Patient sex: F
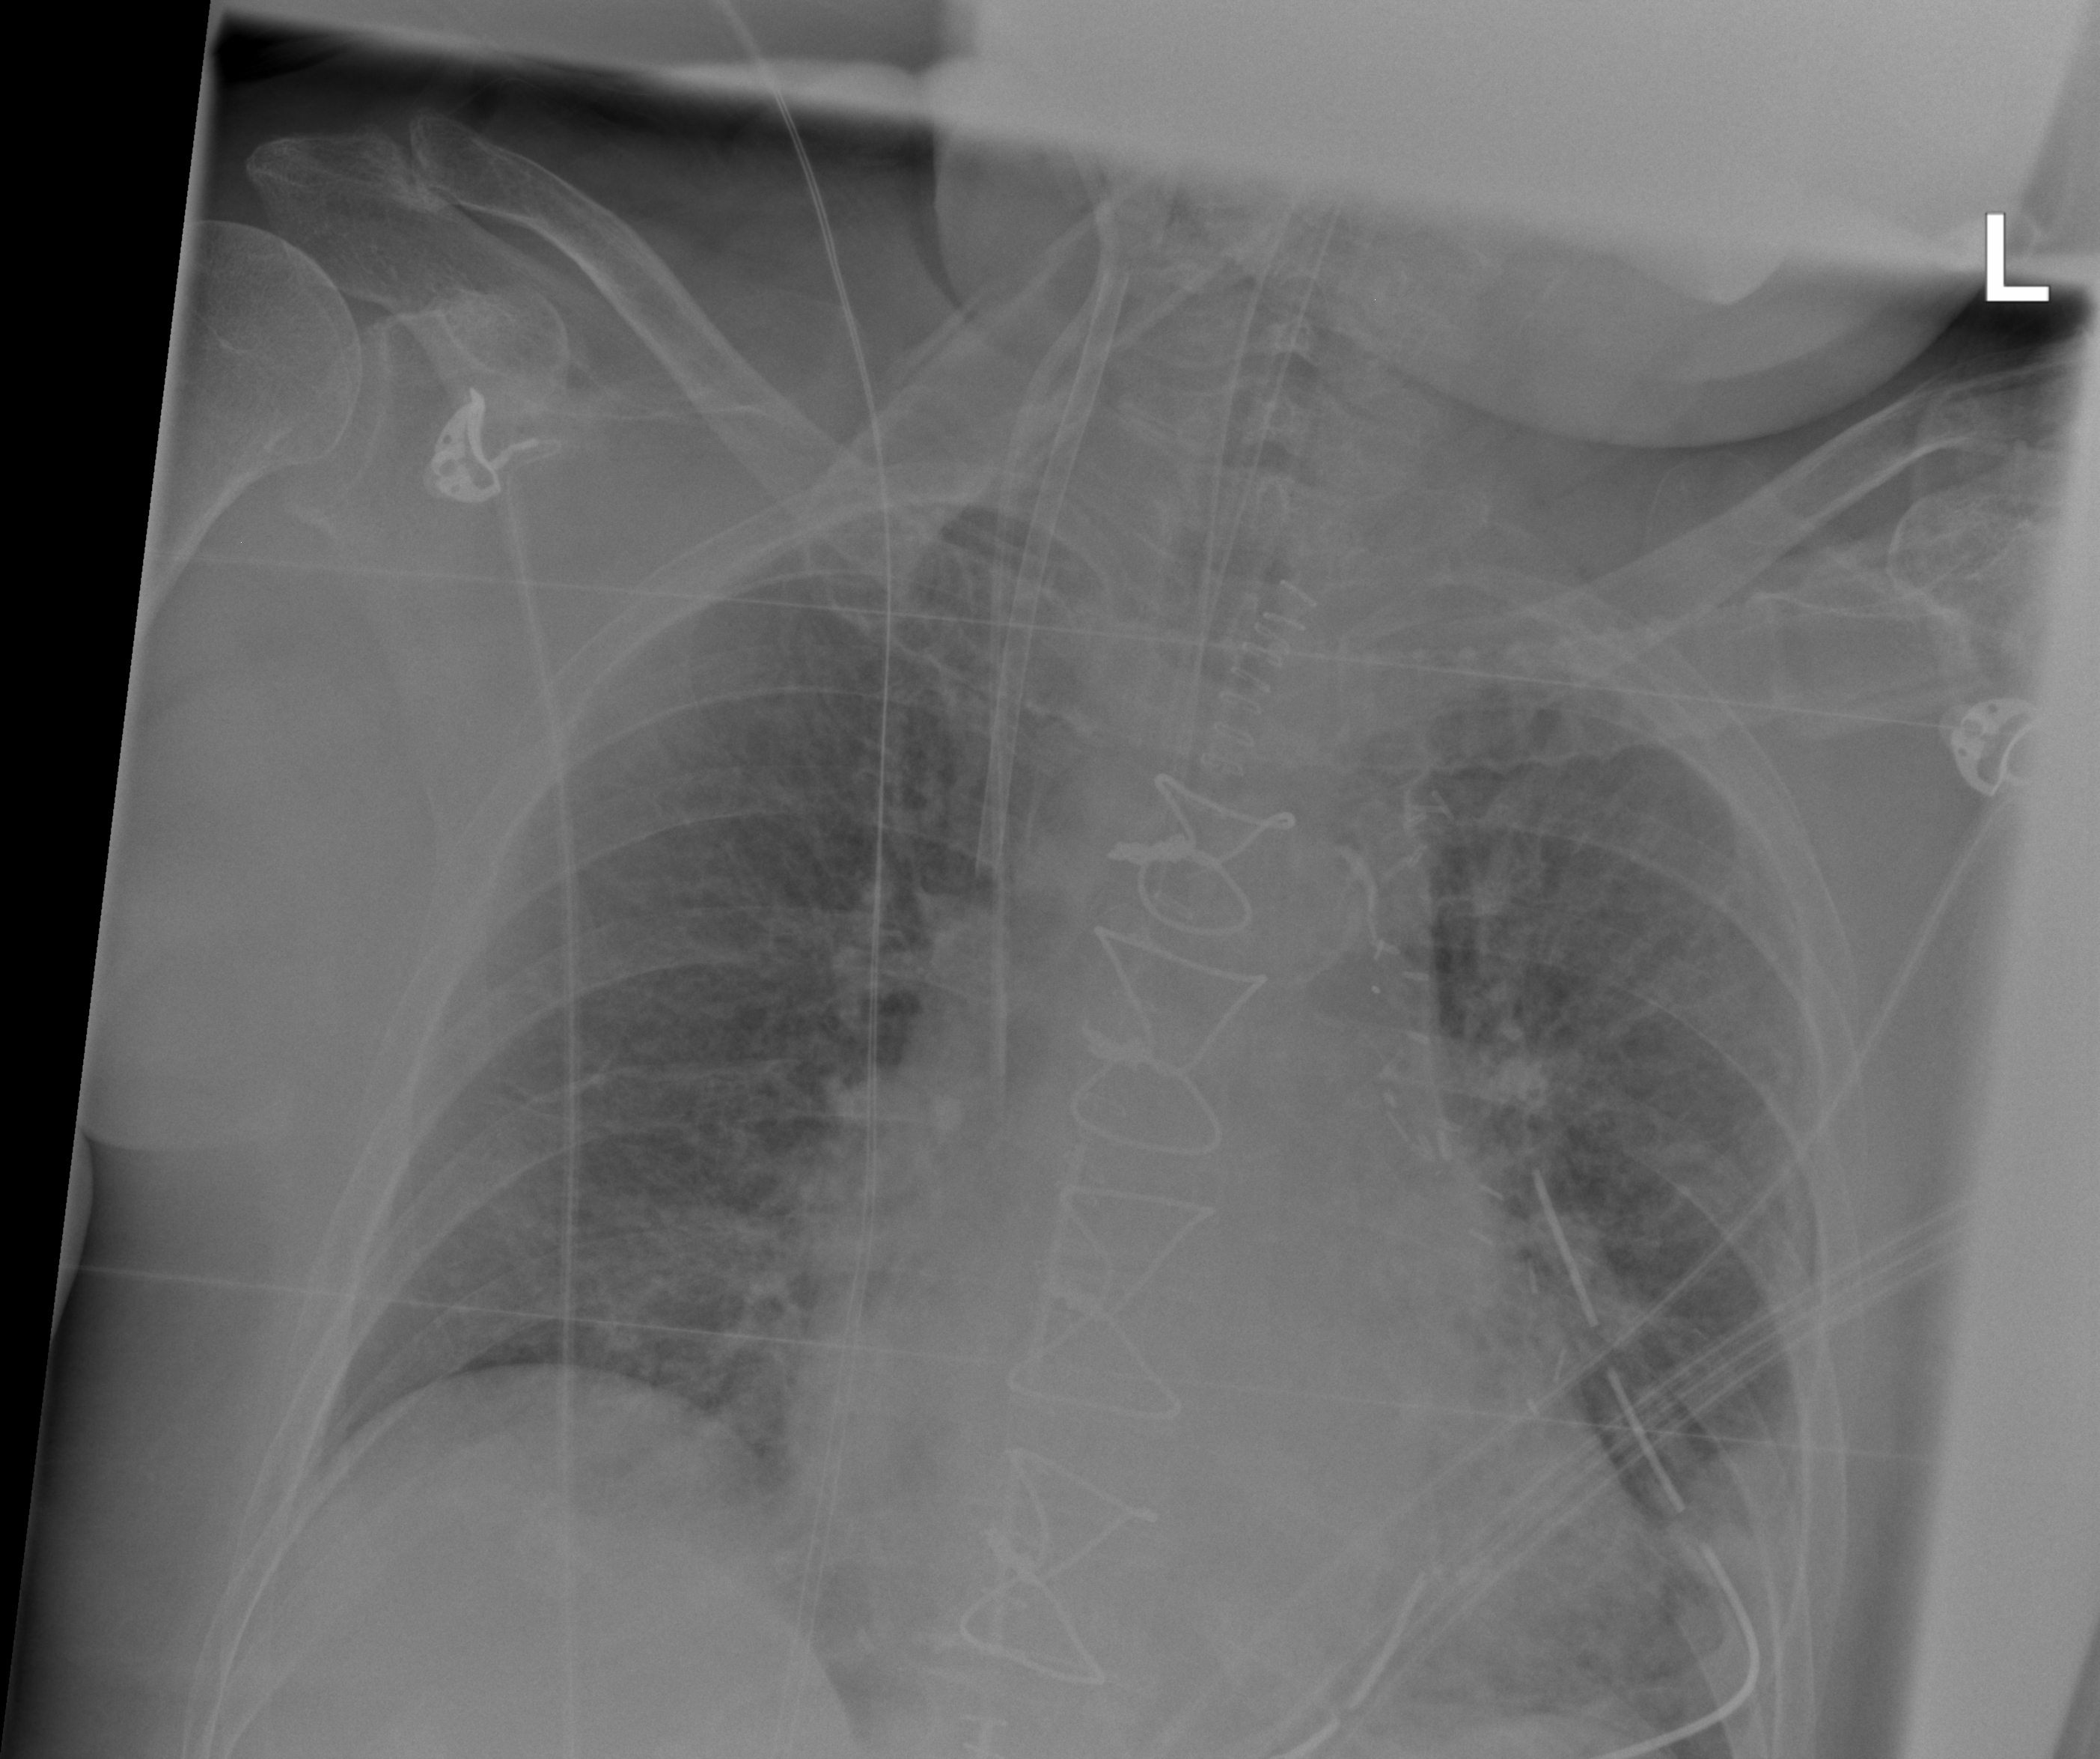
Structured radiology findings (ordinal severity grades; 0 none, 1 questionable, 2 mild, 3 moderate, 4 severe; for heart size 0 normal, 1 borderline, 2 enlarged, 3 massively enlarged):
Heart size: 2
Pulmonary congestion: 2
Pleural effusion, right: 0
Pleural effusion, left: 0
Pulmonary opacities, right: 1
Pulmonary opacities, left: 1
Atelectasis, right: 1
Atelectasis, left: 1